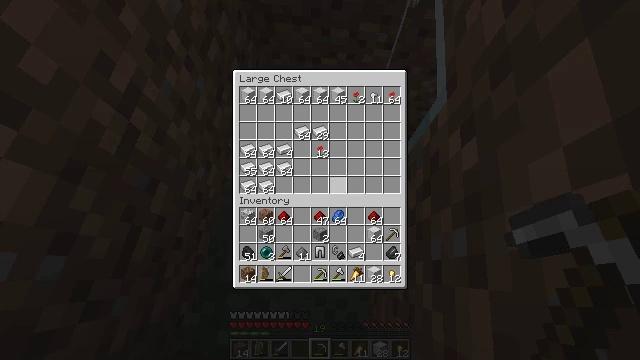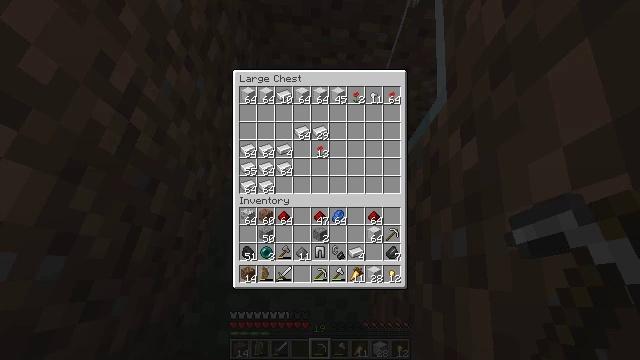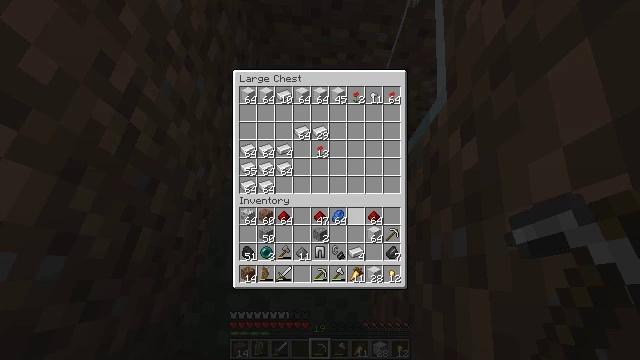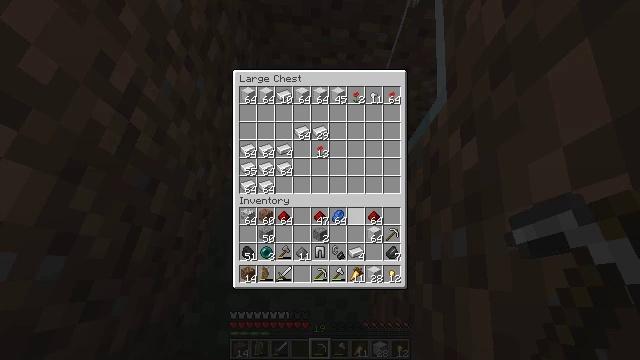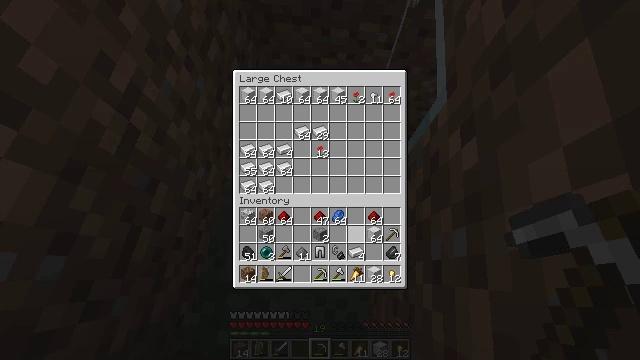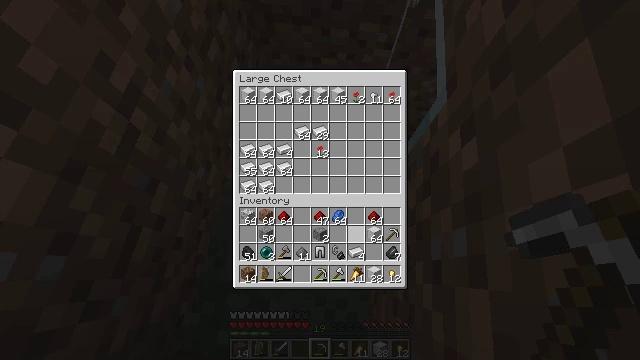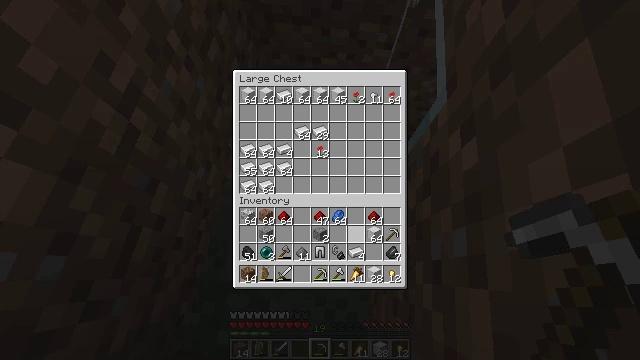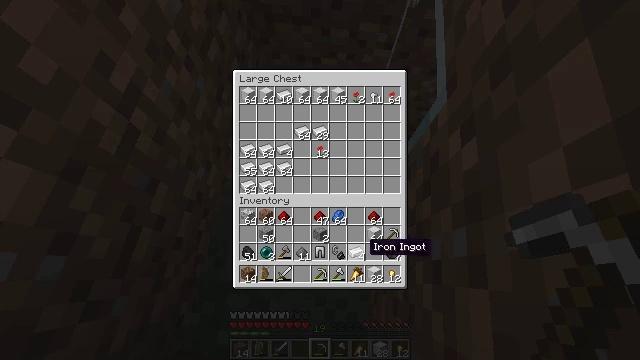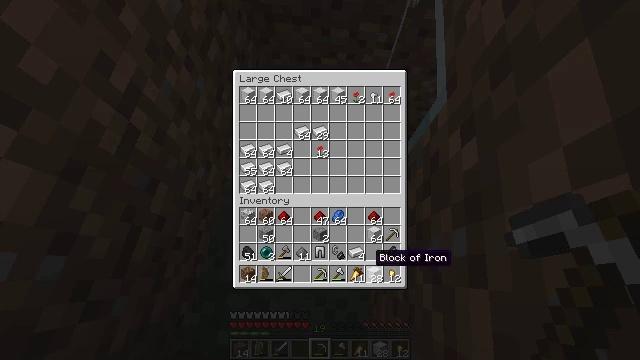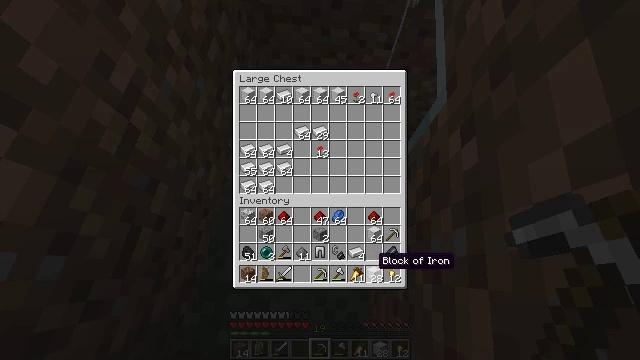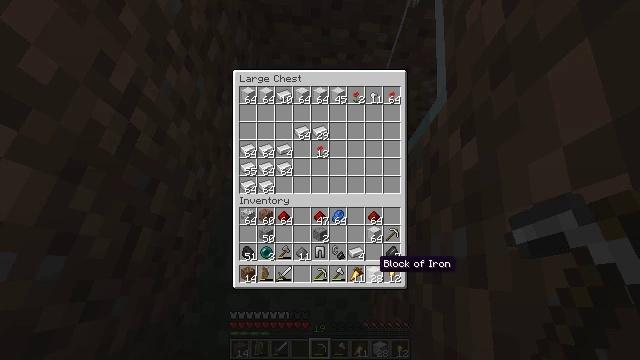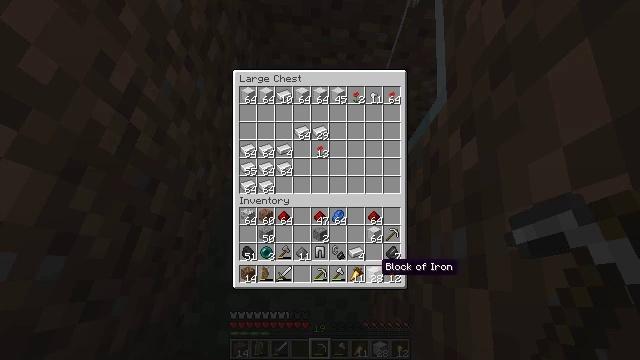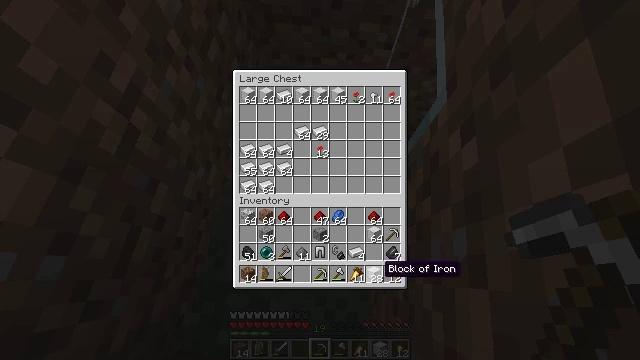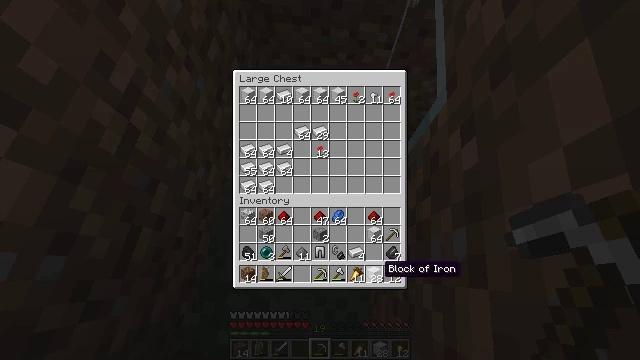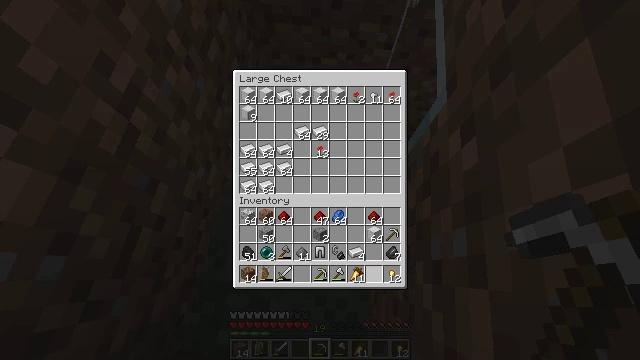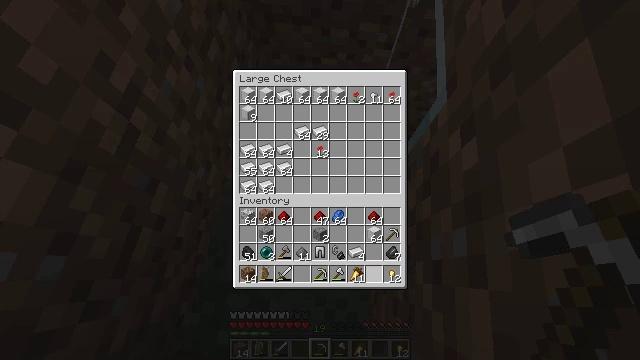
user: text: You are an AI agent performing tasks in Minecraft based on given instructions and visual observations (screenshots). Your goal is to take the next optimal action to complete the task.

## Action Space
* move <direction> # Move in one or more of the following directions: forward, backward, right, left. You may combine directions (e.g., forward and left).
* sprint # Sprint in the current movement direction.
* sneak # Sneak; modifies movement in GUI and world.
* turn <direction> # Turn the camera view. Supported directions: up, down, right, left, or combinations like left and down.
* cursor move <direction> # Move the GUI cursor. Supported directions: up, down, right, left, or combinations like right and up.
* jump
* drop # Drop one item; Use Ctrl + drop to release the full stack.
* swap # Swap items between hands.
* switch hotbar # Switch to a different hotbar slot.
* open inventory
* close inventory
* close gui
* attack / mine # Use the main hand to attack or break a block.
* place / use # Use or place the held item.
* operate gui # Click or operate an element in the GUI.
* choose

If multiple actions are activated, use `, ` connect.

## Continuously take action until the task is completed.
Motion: motion action
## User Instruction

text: Use the crafting table to create an iron block from ingots.
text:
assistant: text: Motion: turn right and down
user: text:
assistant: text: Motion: sneak, turn down
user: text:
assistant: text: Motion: sneak, turn down
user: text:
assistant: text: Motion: sneak, turn down
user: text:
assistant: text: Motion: sneak
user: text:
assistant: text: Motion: sneak
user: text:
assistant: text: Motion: sneak, turn down
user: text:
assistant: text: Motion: sneak, turn down
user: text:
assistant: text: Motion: sneak
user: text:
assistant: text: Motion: sneak
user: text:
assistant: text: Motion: sneak
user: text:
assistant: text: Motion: sneak
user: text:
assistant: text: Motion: sneak
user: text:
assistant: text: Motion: sneak, attack / mine
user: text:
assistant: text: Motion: sneak, attack / mine
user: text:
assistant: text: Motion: sneak, turn up, attack / mine
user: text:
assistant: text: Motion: sneak, turn up
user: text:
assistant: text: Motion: sneak, turn up
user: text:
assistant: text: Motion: sneak
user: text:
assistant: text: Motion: sneak
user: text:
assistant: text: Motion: sneak
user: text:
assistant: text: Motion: sneak
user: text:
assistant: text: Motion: sneak, attack / mine
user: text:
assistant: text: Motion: sneak, attack / mine
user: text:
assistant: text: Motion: sneak, attack / mine
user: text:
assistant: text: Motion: sneak
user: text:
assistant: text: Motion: sneak
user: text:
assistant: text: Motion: sneak
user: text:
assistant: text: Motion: sneak
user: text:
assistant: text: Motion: sneak